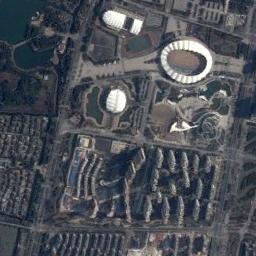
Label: stadium